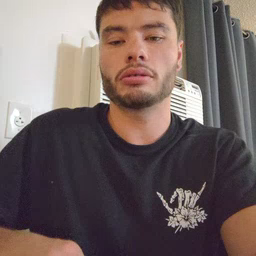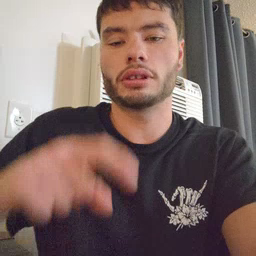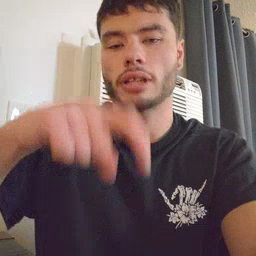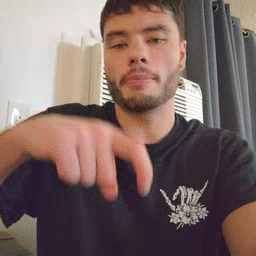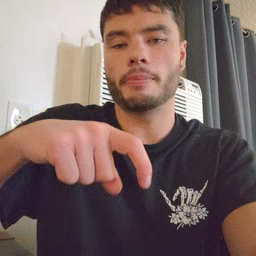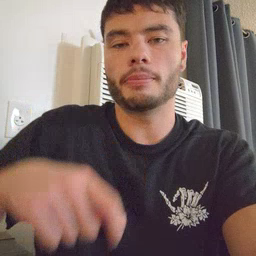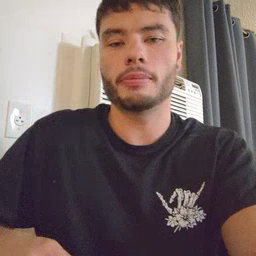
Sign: time